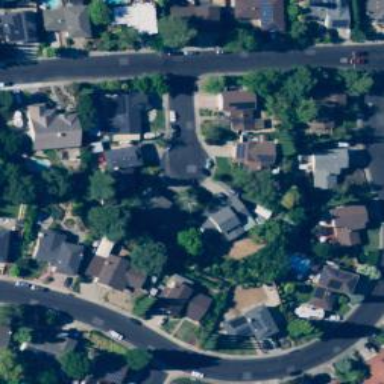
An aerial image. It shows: Neighborhood.